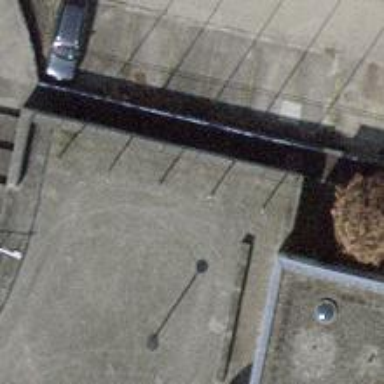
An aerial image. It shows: Flagpole structure.